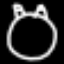
Label: clock